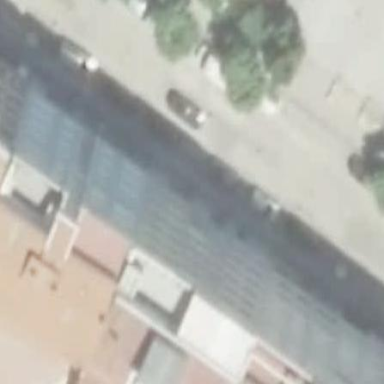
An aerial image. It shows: Part of building.